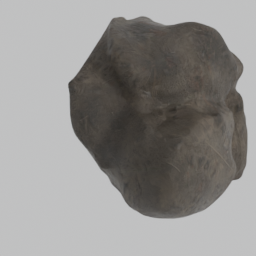
Label: nature